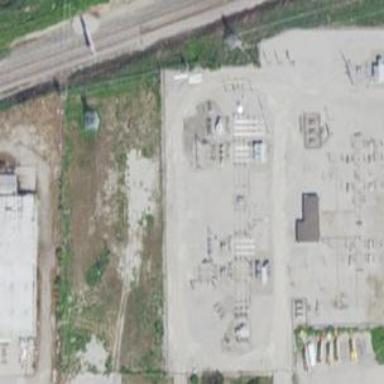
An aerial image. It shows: Switch used for power control.